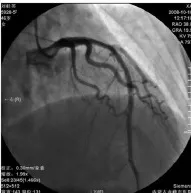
Coronary angiography of an essential thrombocythemia case with acute myocardial infarction. Examination results of the. First.
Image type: radiology (x_ray)